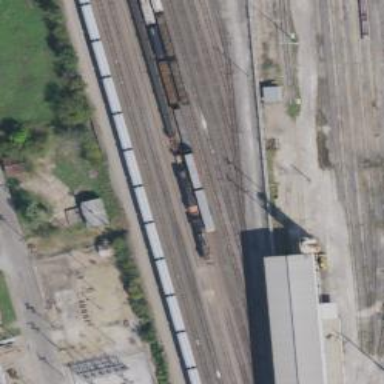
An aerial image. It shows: Railway yard in service.